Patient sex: M
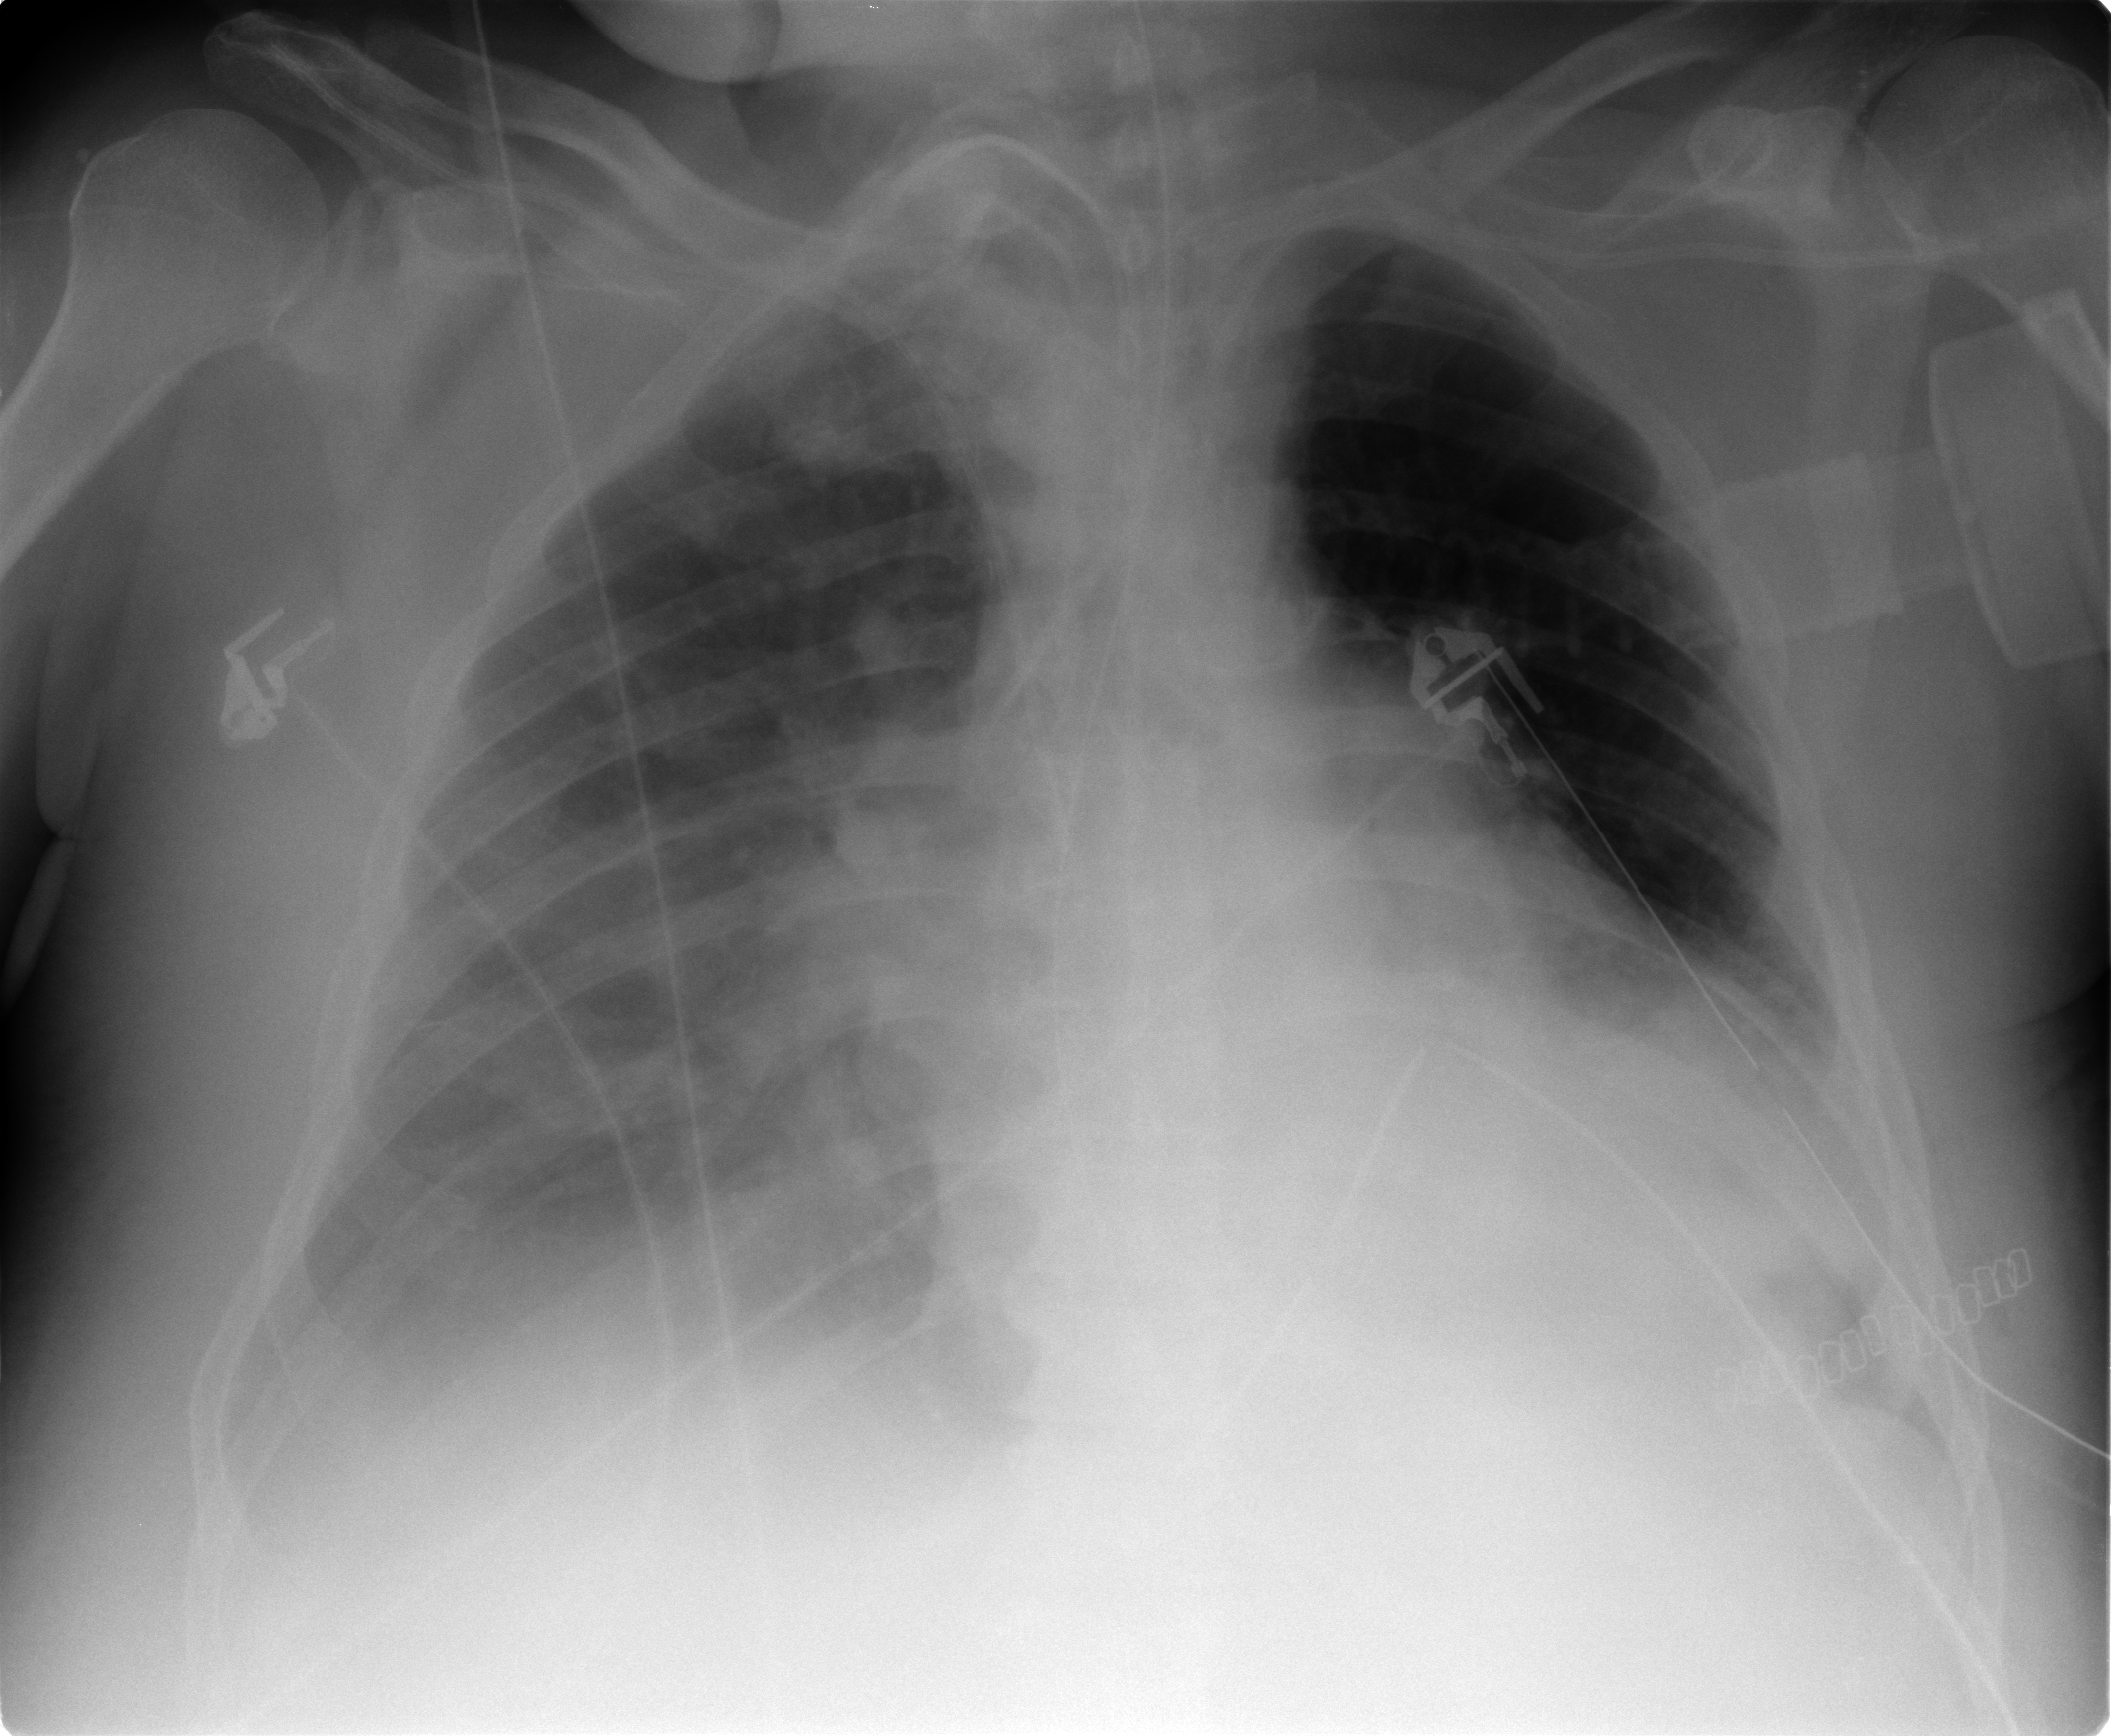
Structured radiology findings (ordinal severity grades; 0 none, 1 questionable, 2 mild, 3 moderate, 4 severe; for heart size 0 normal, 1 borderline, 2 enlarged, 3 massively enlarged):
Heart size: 2
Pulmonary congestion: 2
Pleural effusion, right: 3
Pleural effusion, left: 2
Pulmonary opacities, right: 0
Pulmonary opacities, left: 0
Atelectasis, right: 3
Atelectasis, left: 2